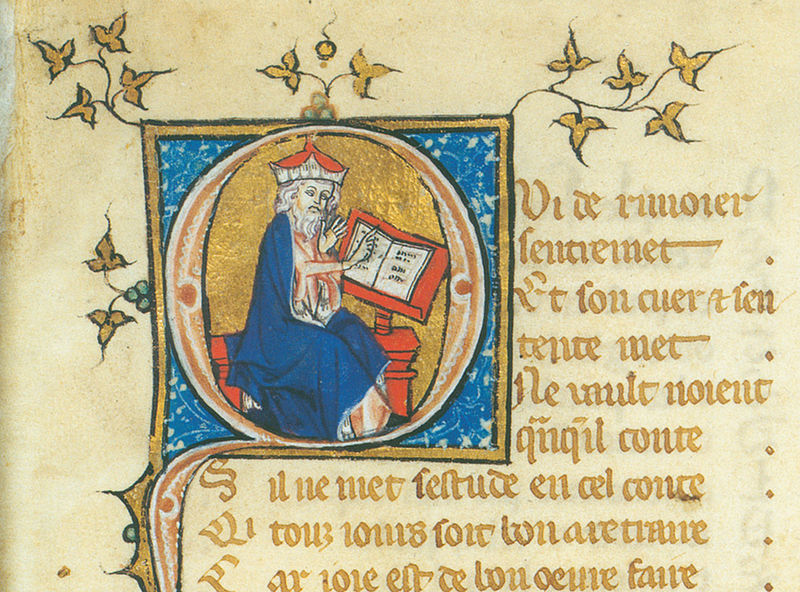
Titel: Meraugis de Portlesguez
Künstler: Raoul de Houdenc
Institution: Wien, Österreichische Nationalbibliothek
Schlagwörter: blau, blätter, kopf, mann, weiß, rot, bart, gold, mantel, schrift, könig, detail, buch, seite, text, buchstabe, initiale, mittelalter, miniatur, latein, buchmalerei, evangelist, versalie, inkunabel, codex, kirchenvater